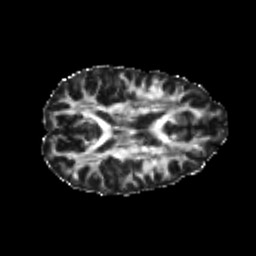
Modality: FA
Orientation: axial
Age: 22
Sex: female
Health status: healthy
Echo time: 0.074 s